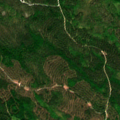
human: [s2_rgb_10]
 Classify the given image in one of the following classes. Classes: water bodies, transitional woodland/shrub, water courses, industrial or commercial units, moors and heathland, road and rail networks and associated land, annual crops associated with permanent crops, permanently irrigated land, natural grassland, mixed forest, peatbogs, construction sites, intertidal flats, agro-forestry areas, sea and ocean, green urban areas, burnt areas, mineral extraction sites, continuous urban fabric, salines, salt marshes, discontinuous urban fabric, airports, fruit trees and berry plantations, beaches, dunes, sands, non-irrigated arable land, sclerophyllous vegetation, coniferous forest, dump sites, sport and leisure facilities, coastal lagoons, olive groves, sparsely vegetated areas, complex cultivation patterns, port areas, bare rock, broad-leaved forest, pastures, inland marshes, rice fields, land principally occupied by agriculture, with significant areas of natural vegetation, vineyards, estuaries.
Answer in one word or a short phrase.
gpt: coniferous forest, mixed forest